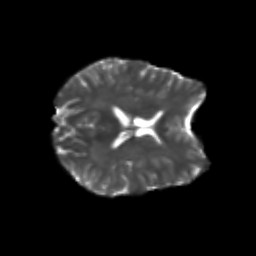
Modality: T2w
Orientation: axial
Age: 25
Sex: female
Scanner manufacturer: siemens
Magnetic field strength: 3 T
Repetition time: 3.5 s
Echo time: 0.104 s